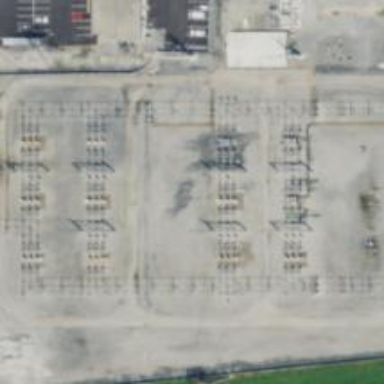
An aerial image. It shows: Switch used for power control.